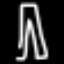
Label: pants